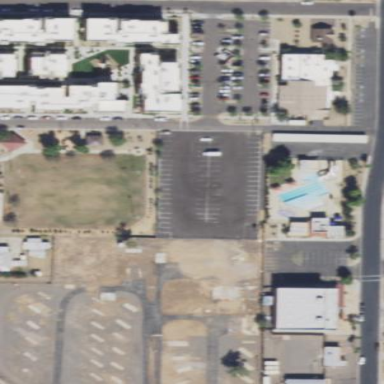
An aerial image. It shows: Parking area with asphalt surface.